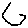
Label: hexagon